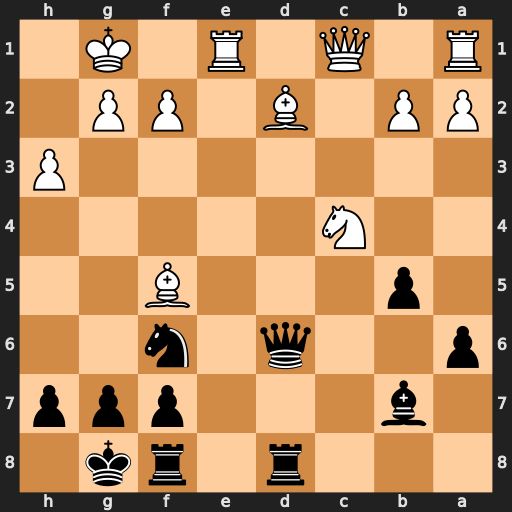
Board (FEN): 3r1rk1/1b3ppp/p2q1n2/1p3B2/2N5/7P/PP1B1PP1/R1Q1R1K1
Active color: b
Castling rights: -
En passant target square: -
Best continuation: bxc4 Bc3 Qd5